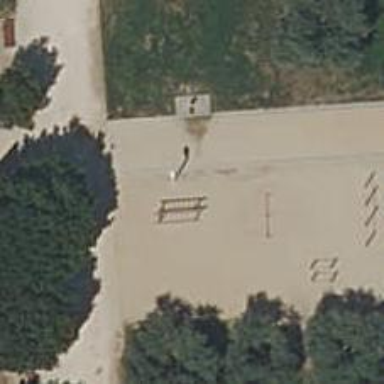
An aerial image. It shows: Fitness station in leisure land area.